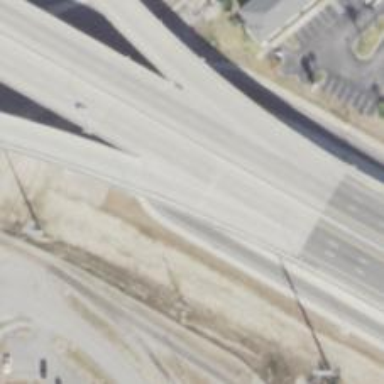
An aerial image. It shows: Bridge along trunk link highway.